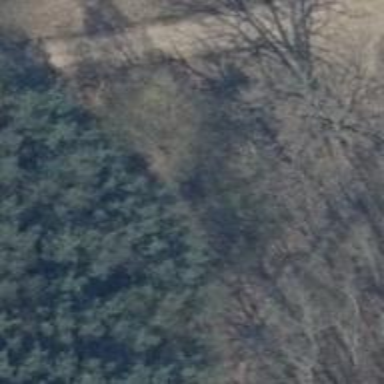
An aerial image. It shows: Path.